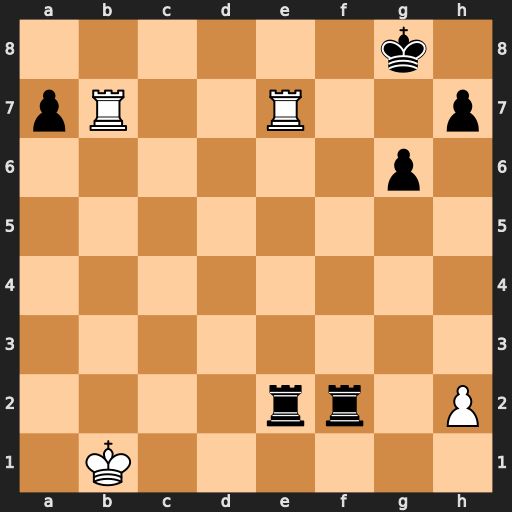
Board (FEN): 6k1/pR2R2p/6p1/8/8/8/4rr1P/1K6
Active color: w
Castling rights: -
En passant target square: -
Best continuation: Rb8+ Rf8 Rxf8+ Kxf8 Rxe2